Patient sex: M
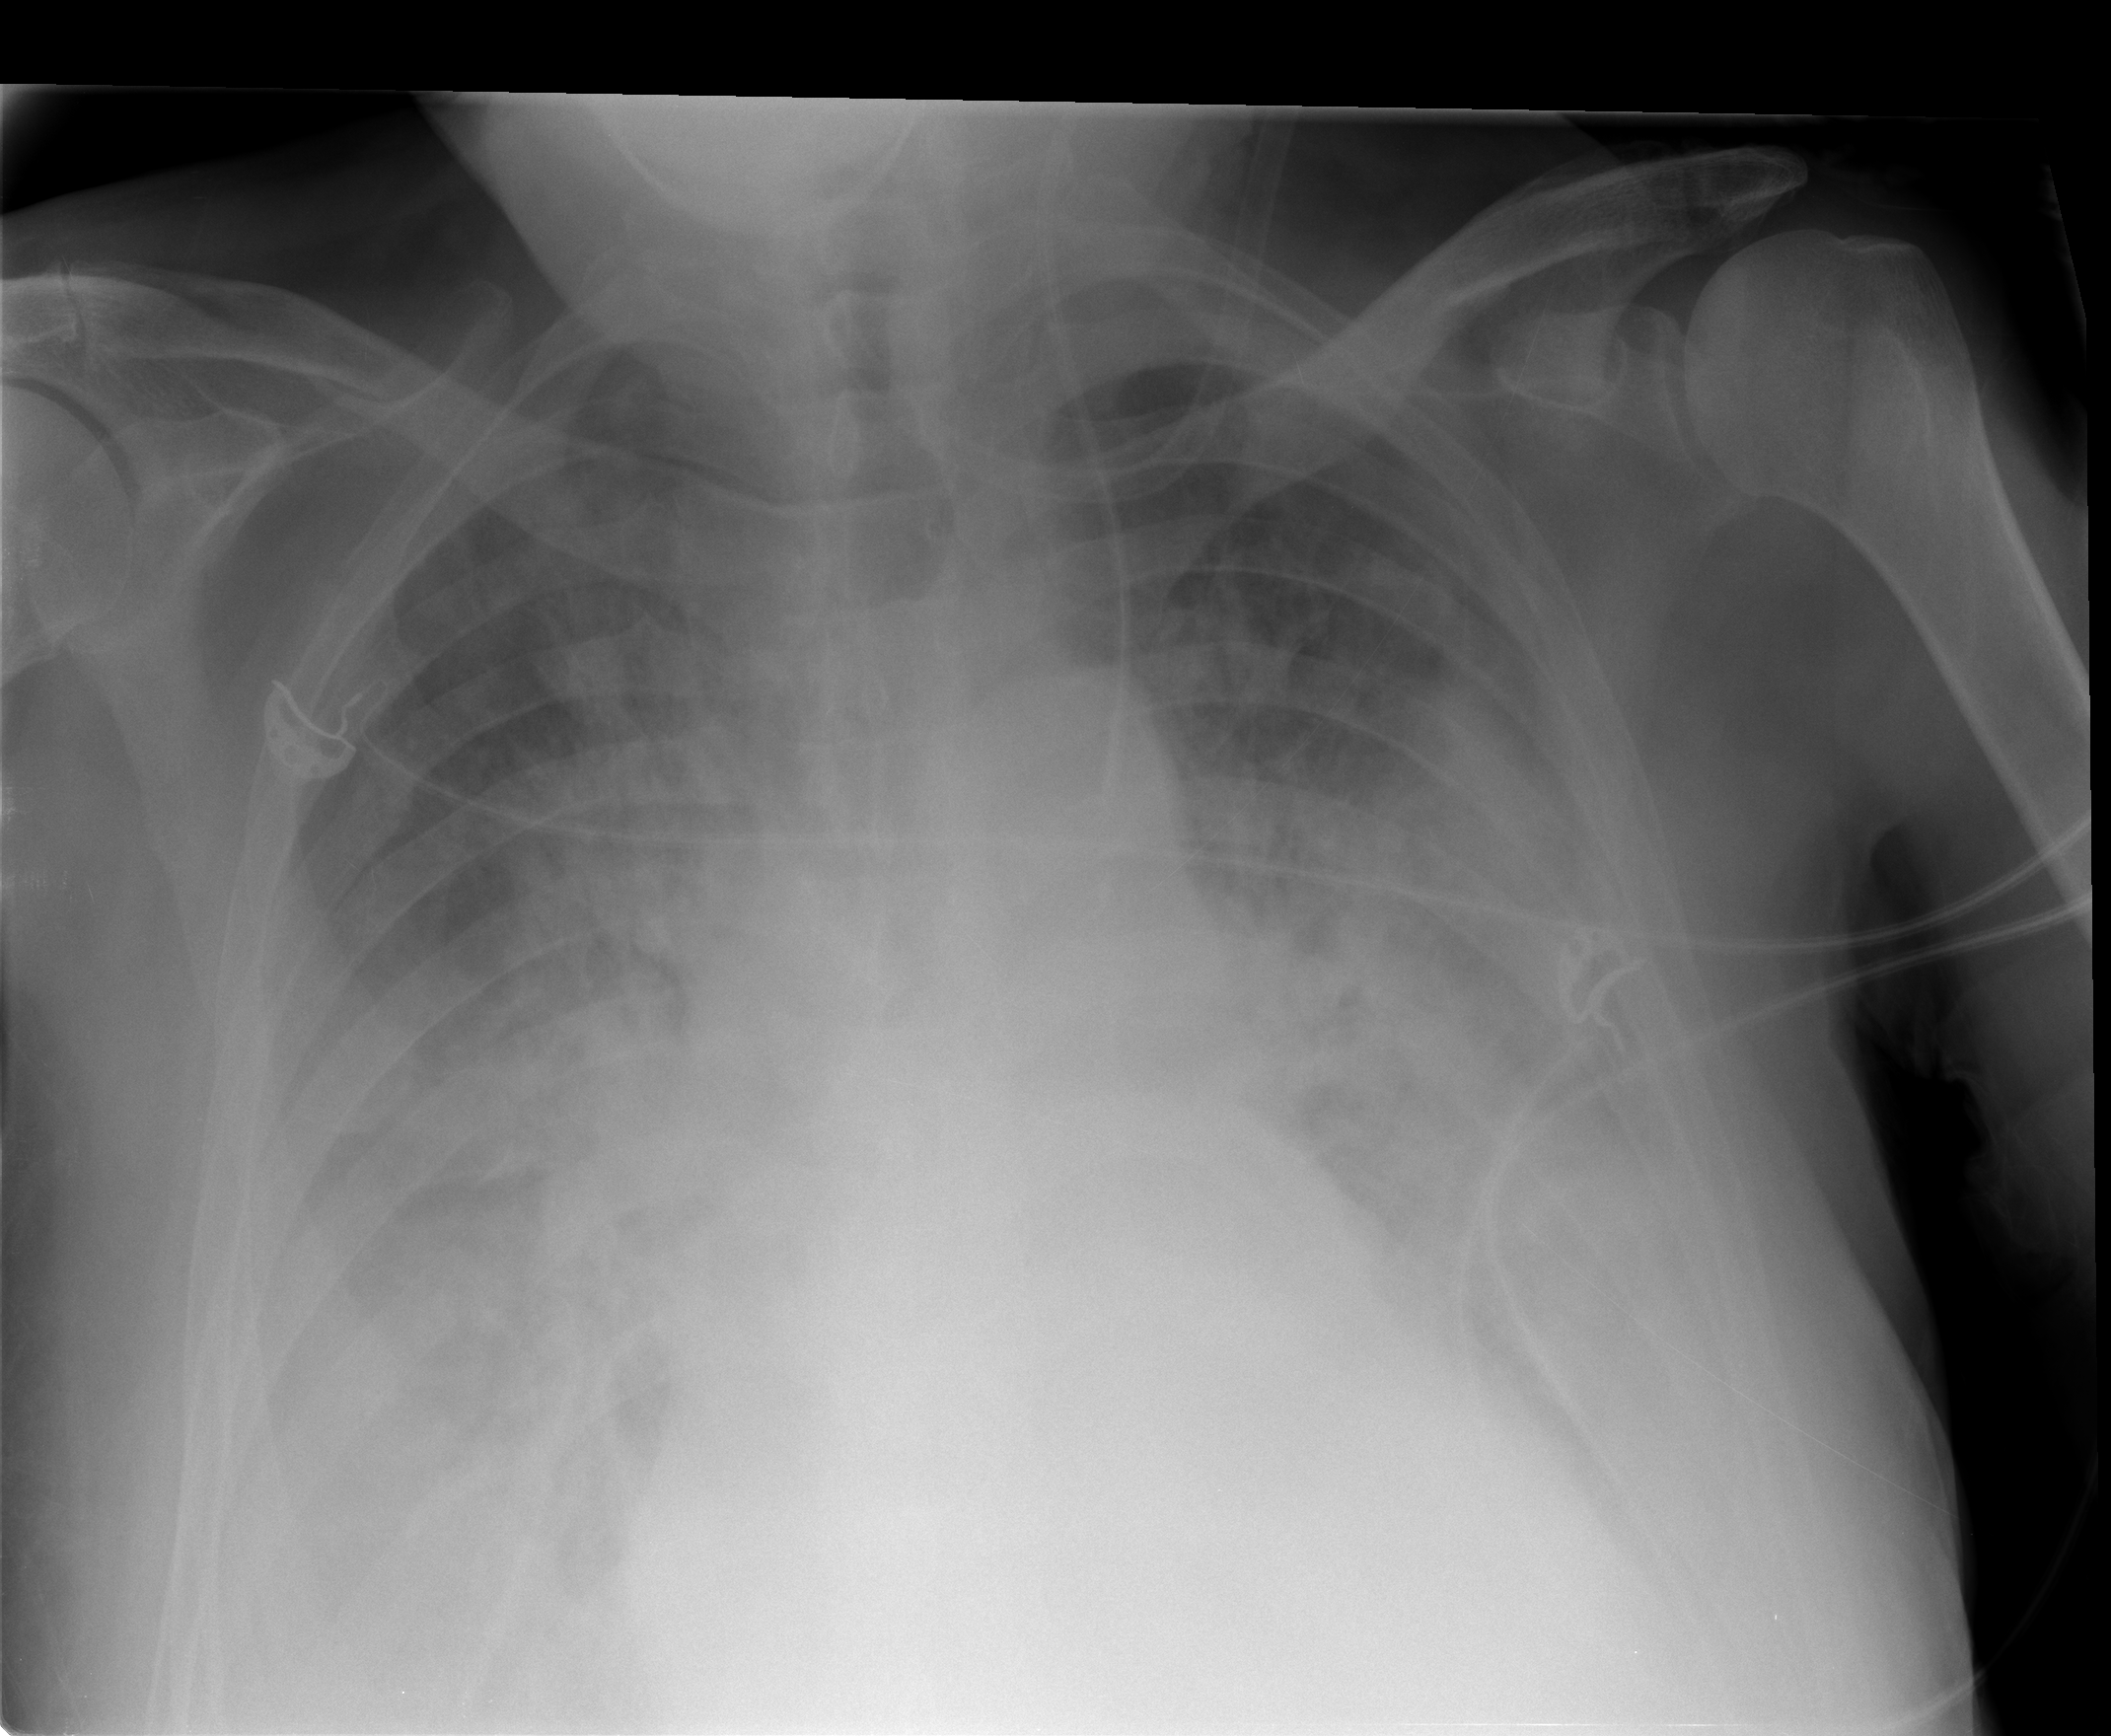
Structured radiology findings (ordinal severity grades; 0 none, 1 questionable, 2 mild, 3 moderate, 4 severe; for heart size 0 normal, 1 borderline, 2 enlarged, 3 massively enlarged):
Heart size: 2
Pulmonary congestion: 3
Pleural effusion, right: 3
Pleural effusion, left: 3
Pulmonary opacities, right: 3
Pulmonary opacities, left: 3
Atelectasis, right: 3
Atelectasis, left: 3